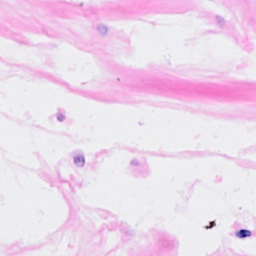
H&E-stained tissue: Breast